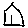
Label: house